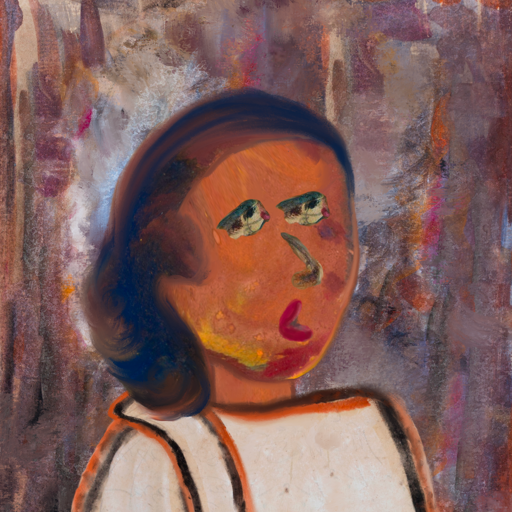
Background: Hypocrite, Head And Neck Side: Mother_And_Son_Son, Face Side: Pipe, Bust: Roy_Bahadur, Hair Side: Mother_And_Son_Son, Head Accessory: Blank, Second Necklace: Blank, Necklace: Blank, Baby: Blank